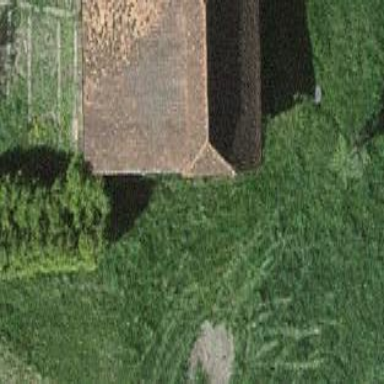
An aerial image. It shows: Rural barn.